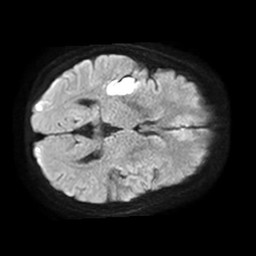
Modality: TRACE
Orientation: axial
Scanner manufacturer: philips
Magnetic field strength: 1.5 T
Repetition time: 3.265 s
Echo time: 0.06922 s